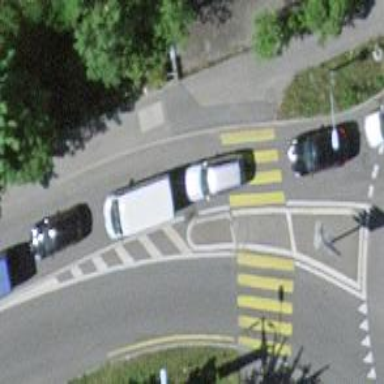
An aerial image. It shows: Pedestrian crossing with zebra markings on footway.